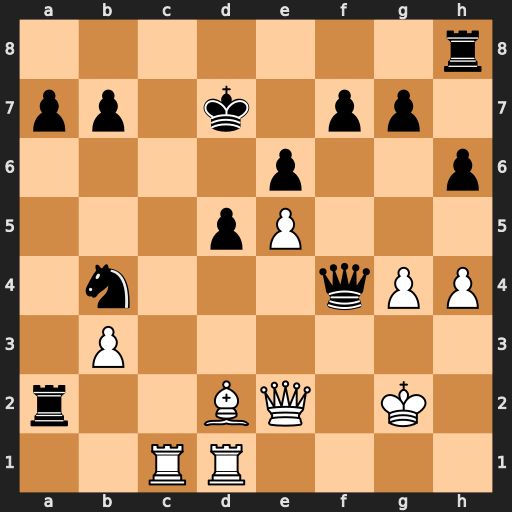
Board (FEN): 7r/pp1k1pp1/4p2p/3pP3/1n3qPP/1P6/r2BQ1K1/2RR4
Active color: w
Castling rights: -
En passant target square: -
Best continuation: Rc4 Nd3 Qxd3